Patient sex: M
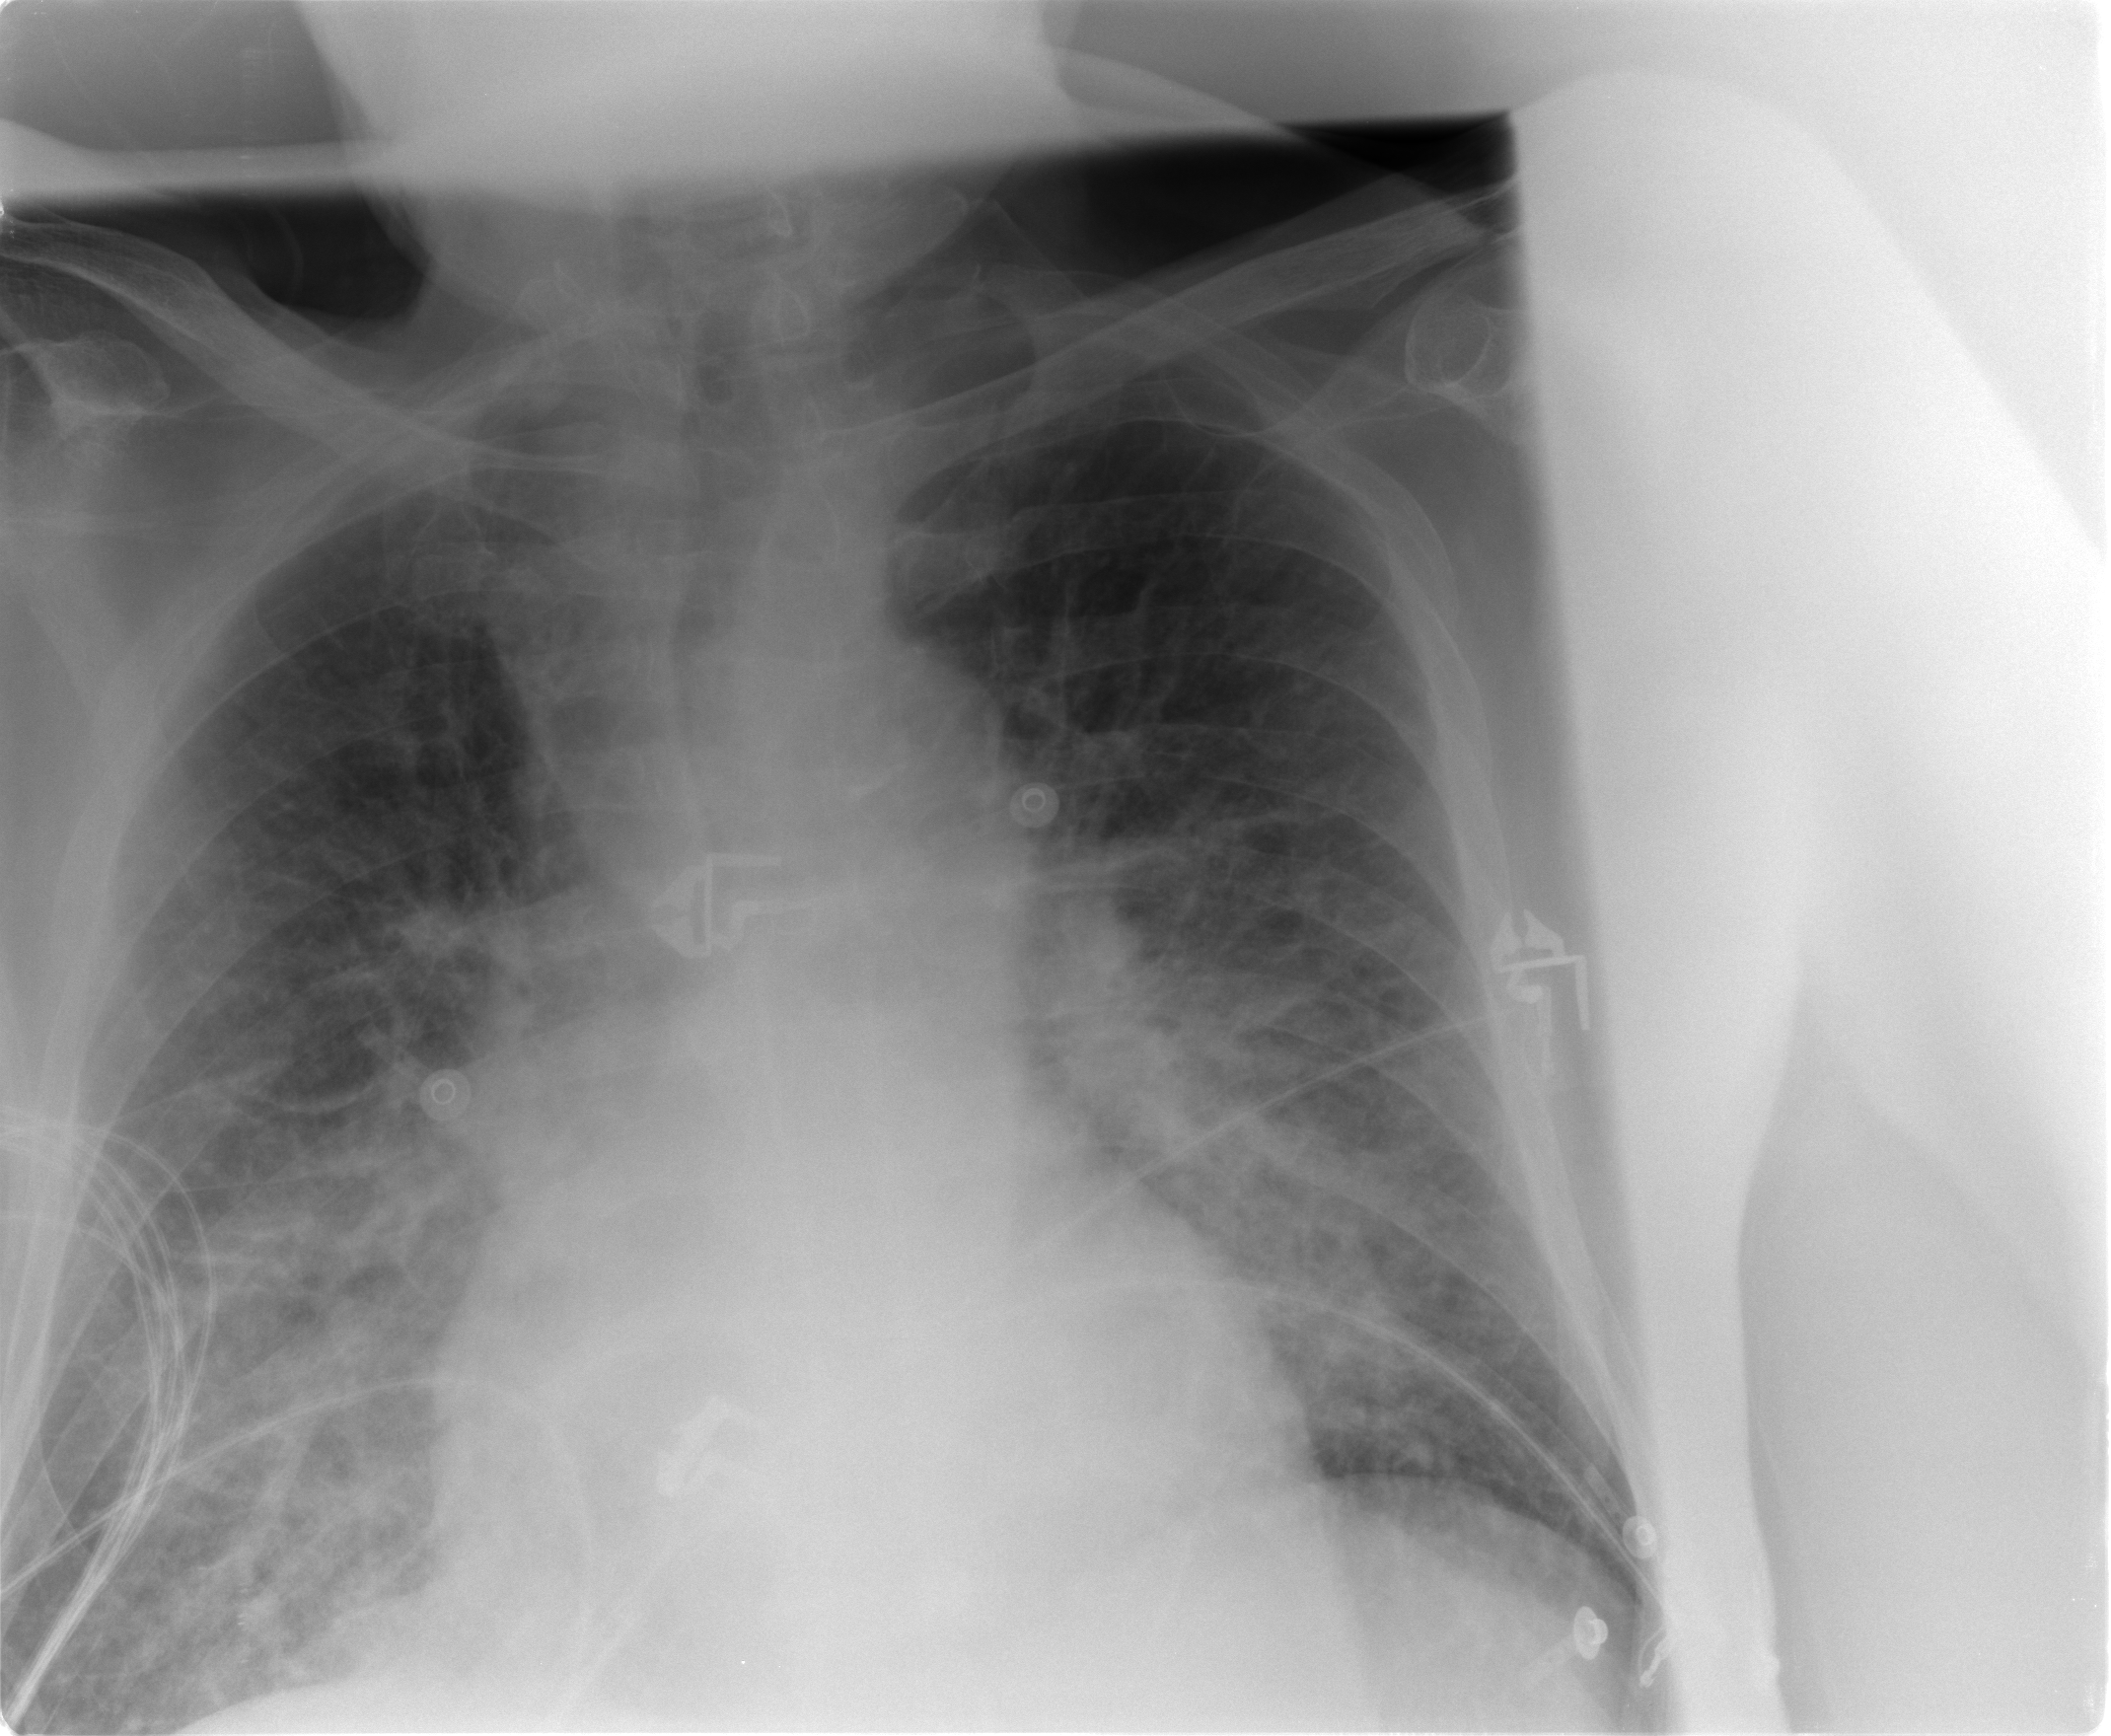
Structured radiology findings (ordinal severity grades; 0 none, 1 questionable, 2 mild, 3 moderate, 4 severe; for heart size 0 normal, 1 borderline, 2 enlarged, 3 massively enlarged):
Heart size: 2
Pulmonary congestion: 3
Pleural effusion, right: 0
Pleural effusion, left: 0
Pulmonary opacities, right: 2
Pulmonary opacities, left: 2
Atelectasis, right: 3
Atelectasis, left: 2